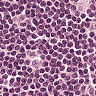
Metastatic tissue present: no